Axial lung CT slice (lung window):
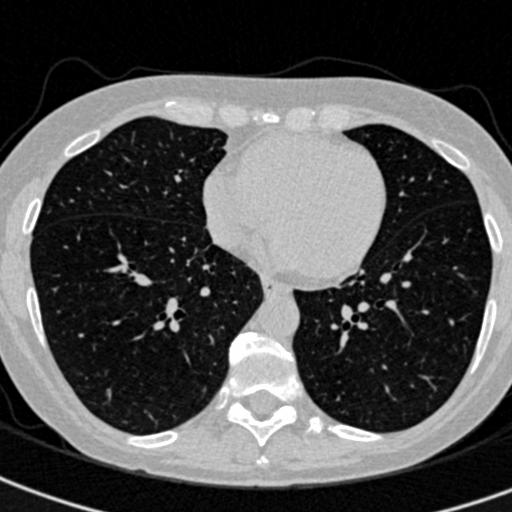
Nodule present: no